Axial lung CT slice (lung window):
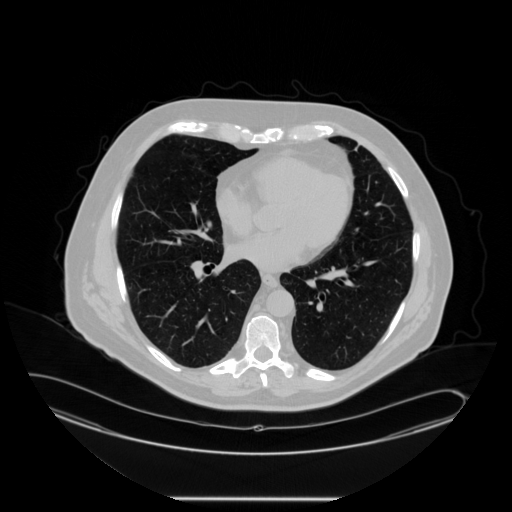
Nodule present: no